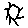
Label: sun